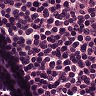
Metastatic tissue present: no